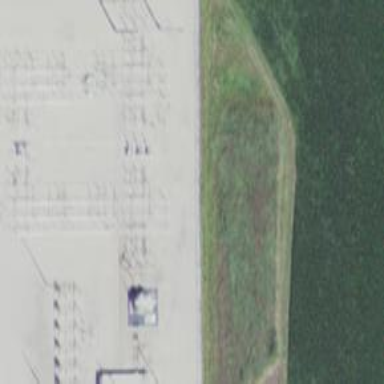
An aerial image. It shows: Switch for power supply.